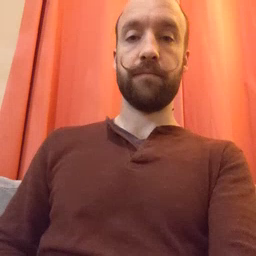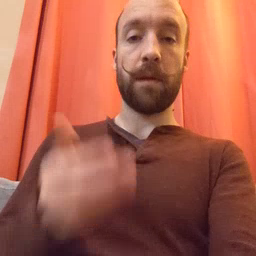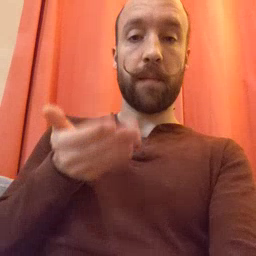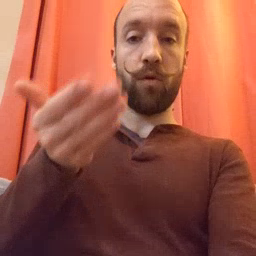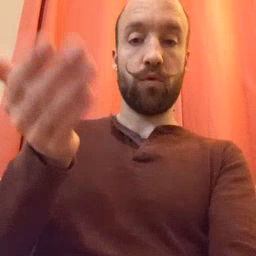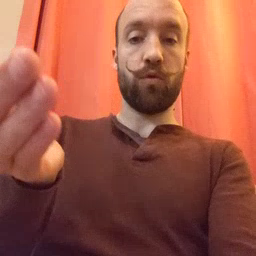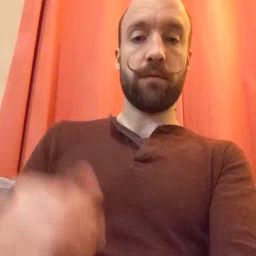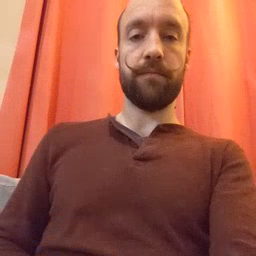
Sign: boat